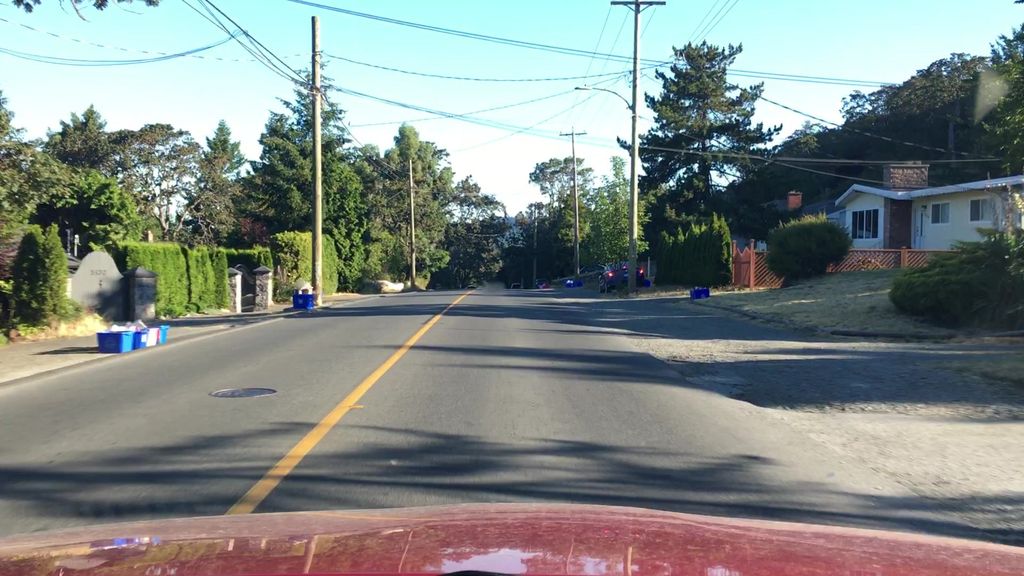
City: victoria